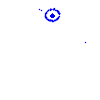
Particle: kaon